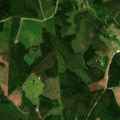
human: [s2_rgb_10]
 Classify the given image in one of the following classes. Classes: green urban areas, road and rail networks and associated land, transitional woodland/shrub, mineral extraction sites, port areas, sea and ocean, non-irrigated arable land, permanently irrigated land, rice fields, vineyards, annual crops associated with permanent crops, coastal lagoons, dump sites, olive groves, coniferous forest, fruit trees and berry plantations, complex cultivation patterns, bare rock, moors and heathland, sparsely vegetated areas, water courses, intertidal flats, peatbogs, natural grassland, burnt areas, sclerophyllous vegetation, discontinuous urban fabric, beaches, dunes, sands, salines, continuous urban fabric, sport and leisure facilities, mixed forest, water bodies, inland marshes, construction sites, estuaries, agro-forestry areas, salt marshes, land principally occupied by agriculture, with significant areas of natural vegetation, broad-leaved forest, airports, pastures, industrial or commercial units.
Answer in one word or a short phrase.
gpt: coniferous forest, mixed forest, transitional woodland/shrub